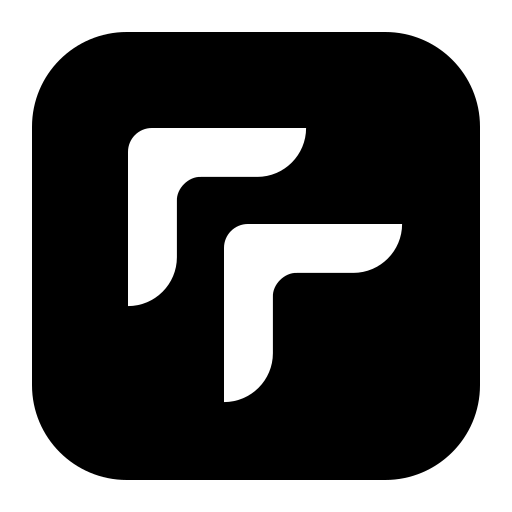
Tags: icon, FontAwesome, fa-icon, brand, red, river